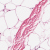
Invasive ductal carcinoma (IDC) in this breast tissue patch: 0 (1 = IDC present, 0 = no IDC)